Question: >
<URL>
I have written a rate of change function in R, defined as:
'''
rateChange <- function(x) ((last(x)-first(x))/first(x))*100
'''
It works wonderfully on various date ranges, such as the rate of change for 5 days, 10 days, 200 days, etc. However, I now have need to apply this function between every day. For example, to identify the rate of change for 5 days one would require the past 6 data observations.
Here is an example in Excel, and for clarity, I am trying to reproduce the "Rate of Change" column:

Thank you!
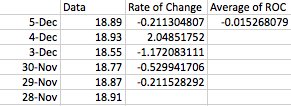
Answer: I would suggest using 'TTR::ROC':
'''
library(TTR)
roc <- c(18.89, 18.93, 18.55, 18.77, 18.87, 18.91)
ROC(roc, type="discrete")*100
# [1] NA <PHONE> -2.<PHONE> <PHONE> <PHONE> <PHONE>
'''